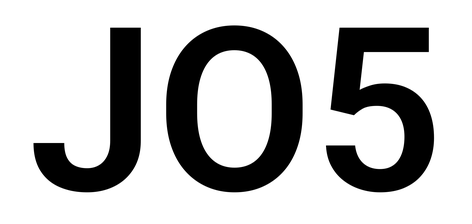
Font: Roboto_SemiBold